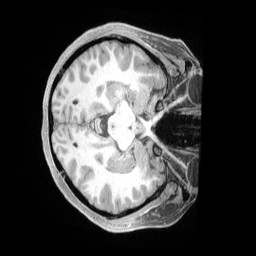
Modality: T1w
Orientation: axial
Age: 31
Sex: female
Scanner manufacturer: siemens
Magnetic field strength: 3 T
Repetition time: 2 s
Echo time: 0.00211 s